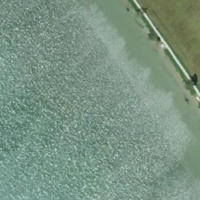
EUNIS habitat code: 14
Species observed at this site:
Eriophorum angustifolium